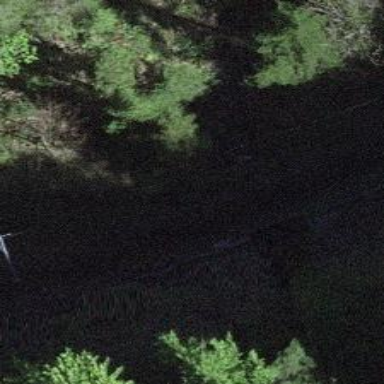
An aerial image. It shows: Single railway track with electrified contact line.